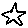
Label: star